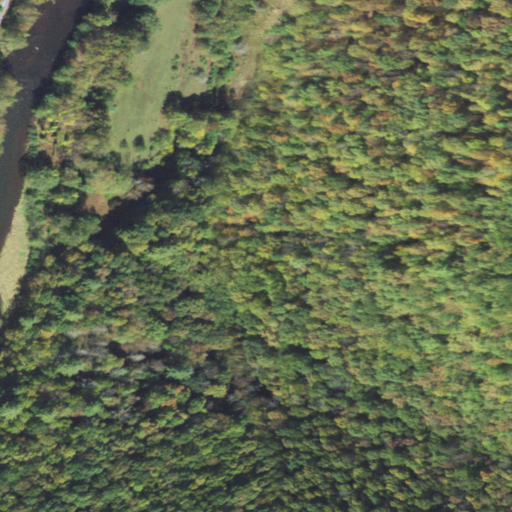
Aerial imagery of valley in Pennsylvania named Guys Hollow containing mixed forest, deciduous forest, open water, pasture, herbaceous wetlands, open development, and evergreen forest